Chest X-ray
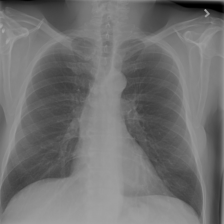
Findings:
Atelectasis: negative
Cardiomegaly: negative
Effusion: negative
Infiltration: negative
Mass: negative
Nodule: negative
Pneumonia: negative
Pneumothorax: negative
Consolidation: negative
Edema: negative
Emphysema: negative
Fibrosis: negative
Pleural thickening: negative
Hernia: negative